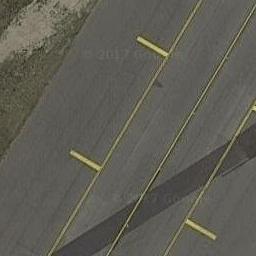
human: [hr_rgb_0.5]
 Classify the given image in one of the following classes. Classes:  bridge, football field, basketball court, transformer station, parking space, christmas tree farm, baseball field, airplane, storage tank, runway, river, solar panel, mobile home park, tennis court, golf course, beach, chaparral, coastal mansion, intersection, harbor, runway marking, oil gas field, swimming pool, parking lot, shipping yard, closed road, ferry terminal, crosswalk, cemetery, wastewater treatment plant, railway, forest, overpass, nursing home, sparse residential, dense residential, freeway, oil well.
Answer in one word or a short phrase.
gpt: runway marking